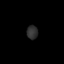
Tissue: lung
Cell type: T cells
Senescence score: 0.1957
Nuclear area (px): 152
Mean DAPI intensity: 46.112